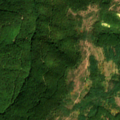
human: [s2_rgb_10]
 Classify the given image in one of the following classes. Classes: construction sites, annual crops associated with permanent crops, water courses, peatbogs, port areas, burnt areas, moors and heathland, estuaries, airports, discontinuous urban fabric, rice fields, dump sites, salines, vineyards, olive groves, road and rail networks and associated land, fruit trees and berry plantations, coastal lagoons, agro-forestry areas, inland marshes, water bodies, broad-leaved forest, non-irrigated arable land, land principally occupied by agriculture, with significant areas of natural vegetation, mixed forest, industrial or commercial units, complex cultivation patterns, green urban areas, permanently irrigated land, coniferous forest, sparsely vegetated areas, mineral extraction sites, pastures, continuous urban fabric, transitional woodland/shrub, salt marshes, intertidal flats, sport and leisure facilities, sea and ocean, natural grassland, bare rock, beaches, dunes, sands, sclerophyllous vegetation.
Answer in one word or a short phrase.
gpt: land principally occupied by agriculture, with significant areas of natural vegetation, broad-leaved forest, transitional woodland/shrub